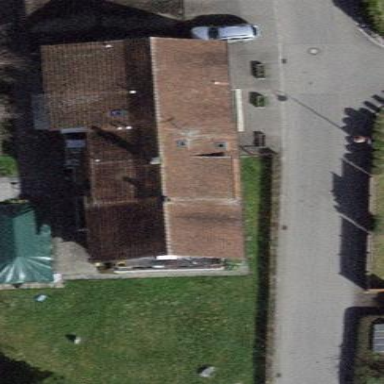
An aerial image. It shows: Terrace building.